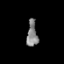
Tissue: prostate
Cell type: T cells
Senescence score: 0.9364
Nuclear area (px): 271
Mean DAPI intensity: 131.716